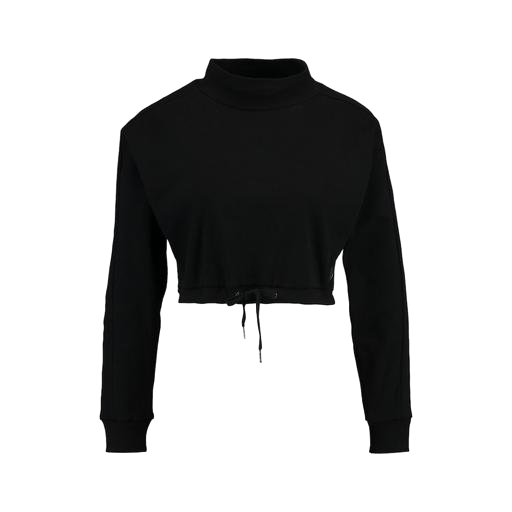
black crop l/s tee, black long-sleeve crop top, black high neck crop top, white background